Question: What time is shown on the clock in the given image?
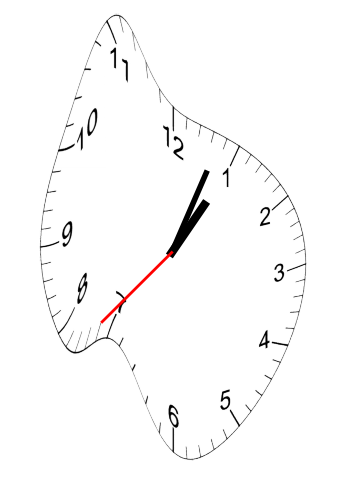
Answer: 01:03:37